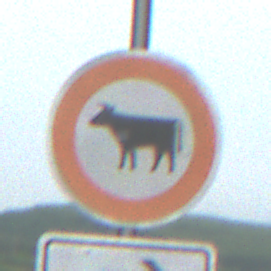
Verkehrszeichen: VerbotViehtrieb
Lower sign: RichtungsangabeDurchPfeile5
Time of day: Midday
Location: Roofed (Beach)
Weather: Overcast
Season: NotSpecified
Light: Natural